Aerial crown-view tile of a tropical tree (Barro Colorado Island, Panama), acquired 20250915:
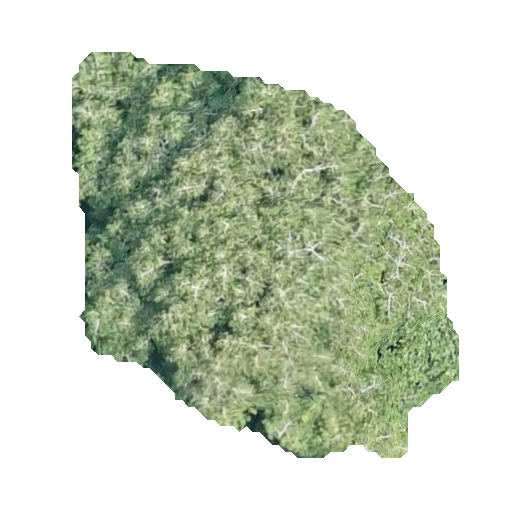
Species: Virola surinamensis
GBIF accepted scientific name: Virola surinamensis
Crown area: 163.674 m²